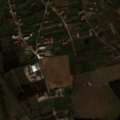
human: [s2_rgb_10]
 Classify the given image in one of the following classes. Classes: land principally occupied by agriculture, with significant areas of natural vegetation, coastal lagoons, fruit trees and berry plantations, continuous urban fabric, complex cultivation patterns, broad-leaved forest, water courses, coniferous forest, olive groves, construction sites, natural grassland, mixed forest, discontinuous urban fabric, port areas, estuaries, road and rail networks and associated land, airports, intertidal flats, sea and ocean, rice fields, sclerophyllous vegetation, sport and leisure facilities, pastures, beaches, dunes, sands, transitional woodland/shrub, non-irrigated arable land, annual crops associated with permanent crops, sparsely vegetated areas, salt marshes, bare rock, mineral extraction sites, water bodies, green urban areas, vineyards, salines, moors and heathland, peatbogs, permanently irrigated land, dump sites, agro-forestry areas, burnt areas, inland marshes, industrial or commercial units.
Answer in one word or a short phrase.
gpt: permanently irrigated land, olive groves, complex cultivation patterns, mixed forest, transitional woodland/shrub